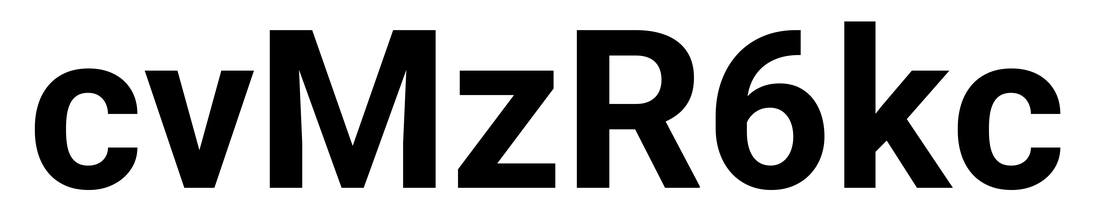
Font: Roboto_Bold